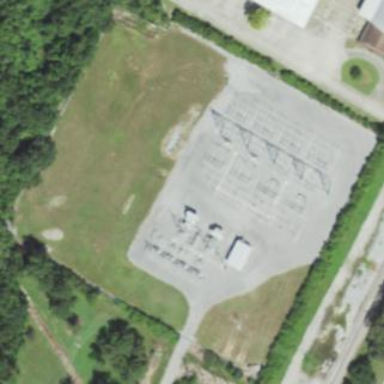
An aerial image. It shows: Fenced power substation at the transmission level.